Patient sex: M
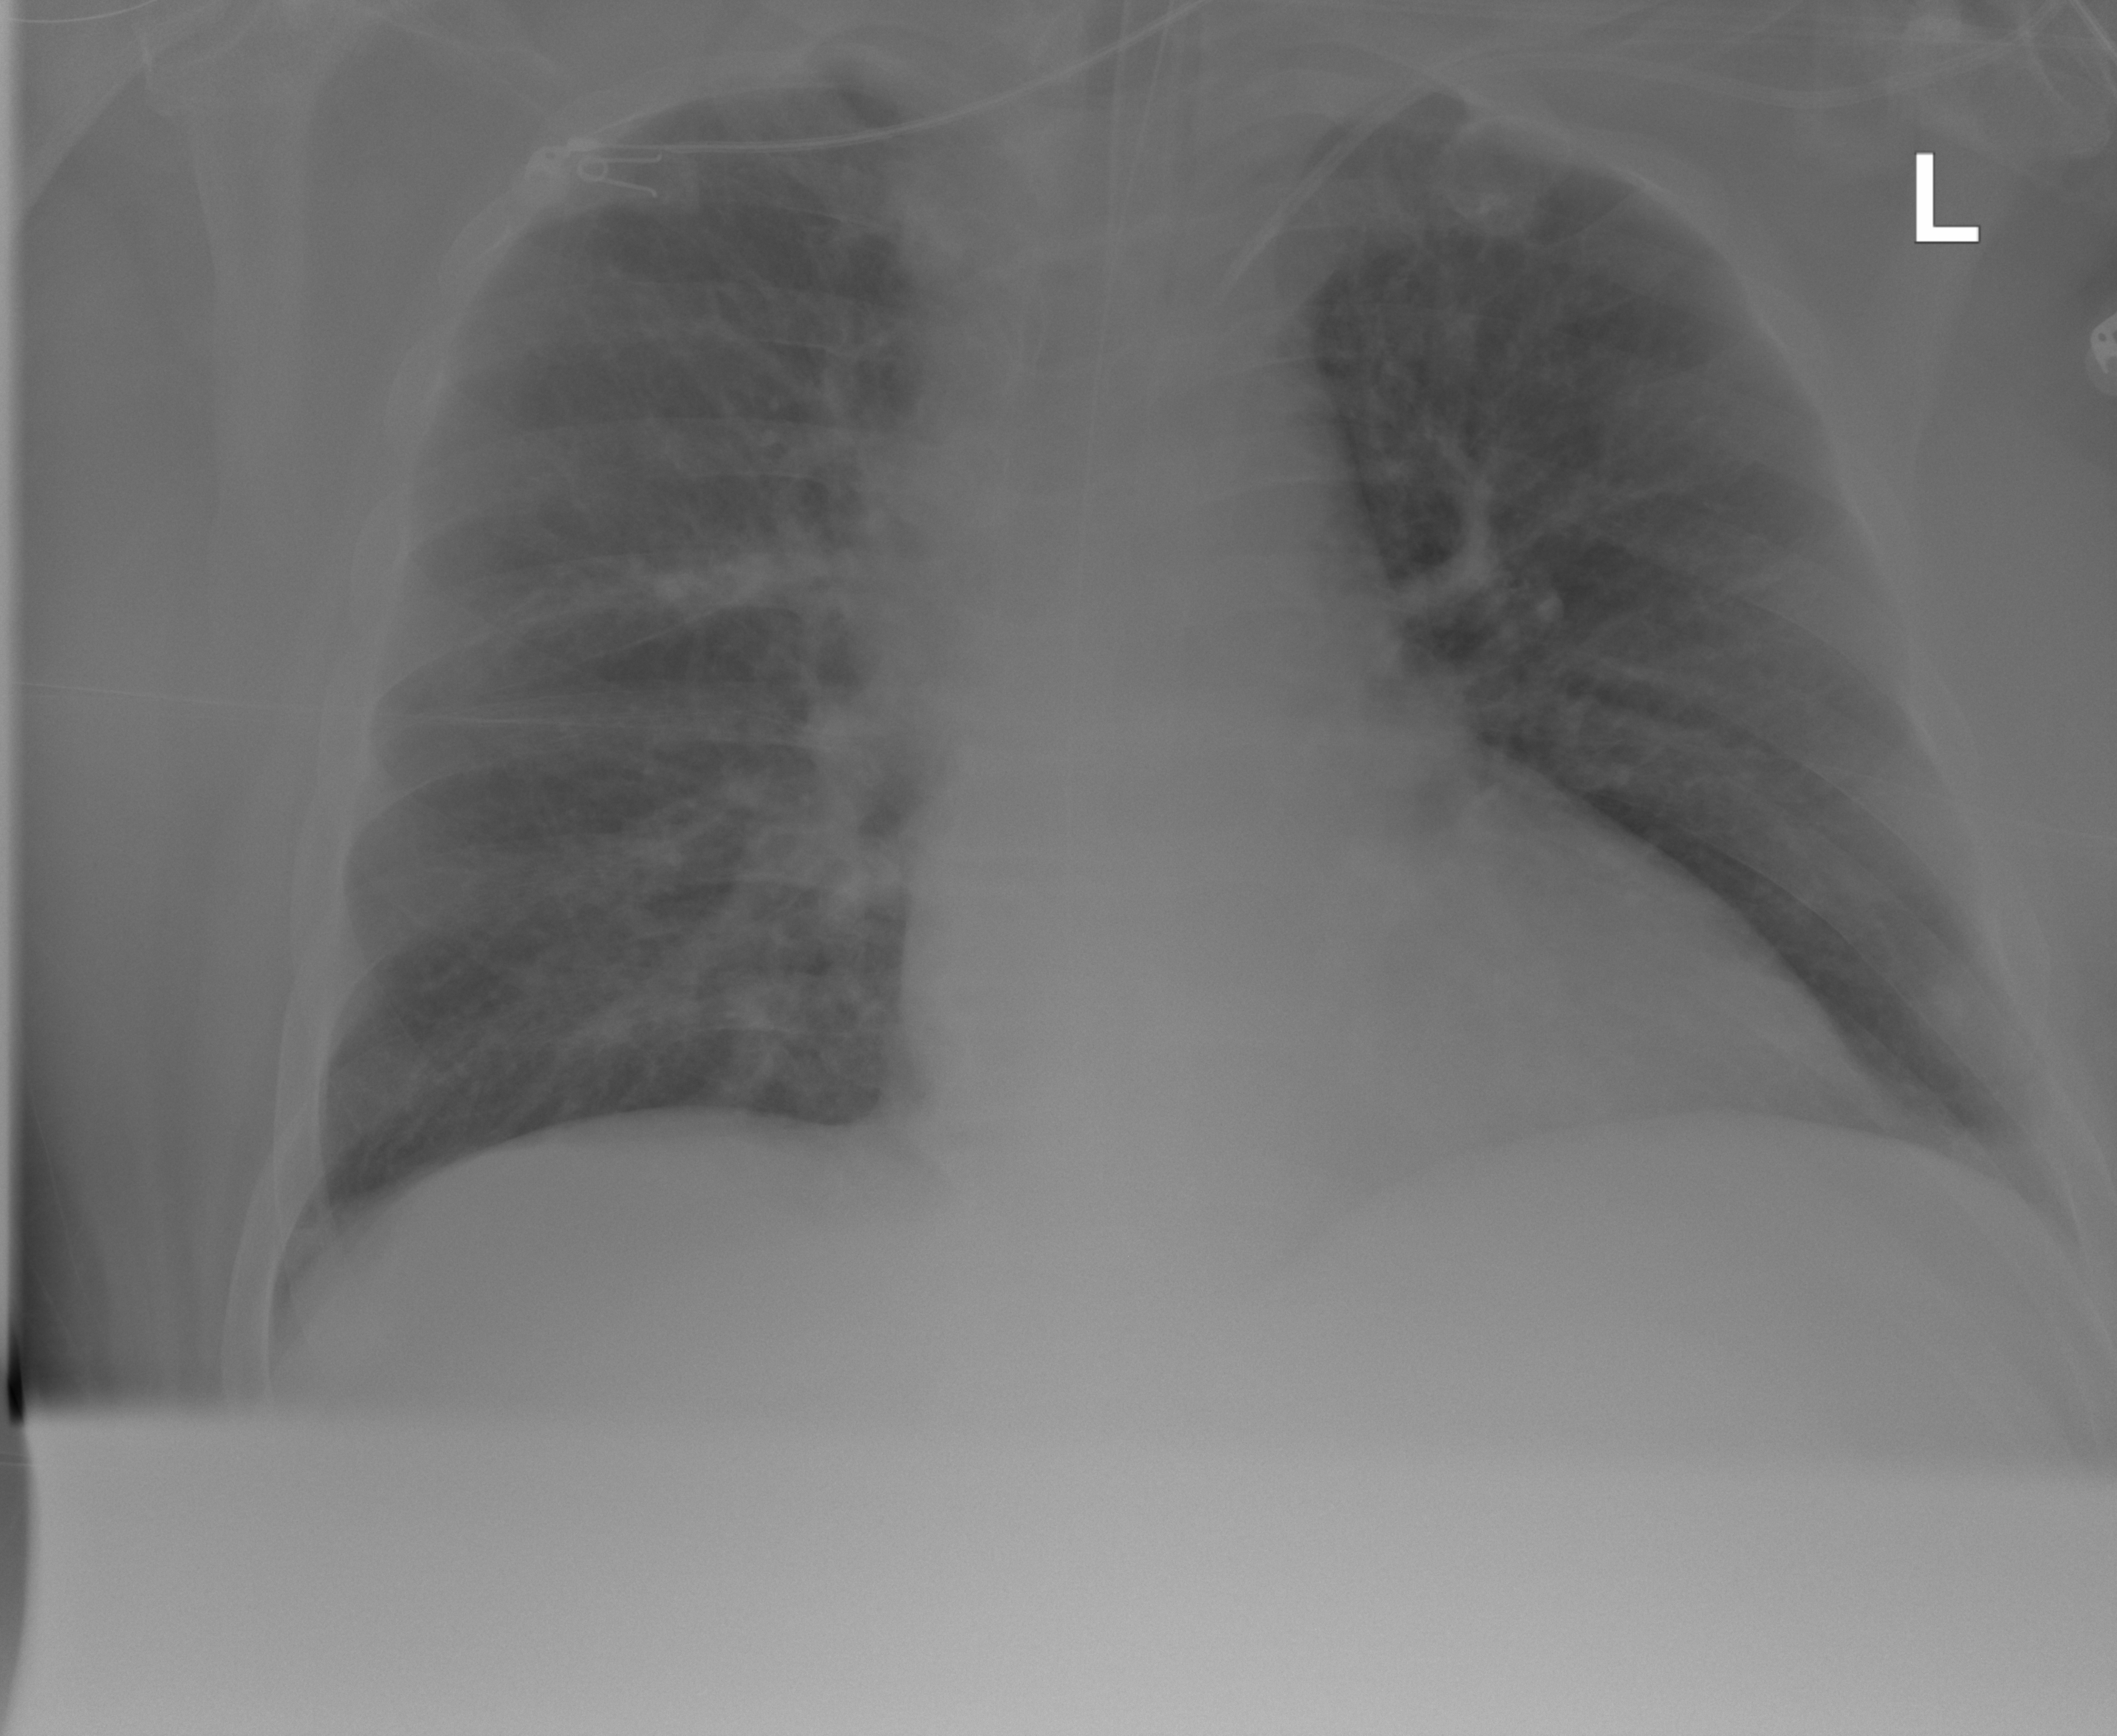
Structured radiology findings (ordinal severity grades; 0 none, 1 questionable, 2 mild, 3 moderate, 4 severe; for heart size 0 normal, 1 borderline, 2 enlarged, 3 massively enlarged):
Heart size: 2
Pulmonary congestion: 2
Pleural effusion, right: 0
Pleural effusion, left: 0
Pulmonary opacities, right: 0
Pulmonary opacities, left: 0
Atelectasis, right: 0
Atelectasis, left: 0